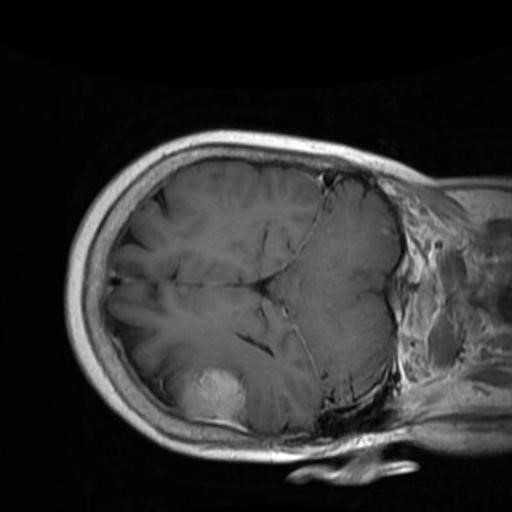
Label: brain_menin